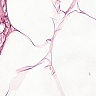
Metastatic tissue present: no